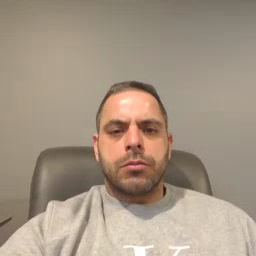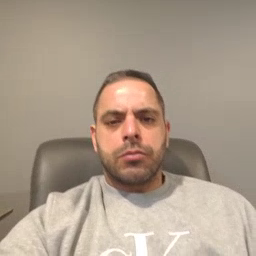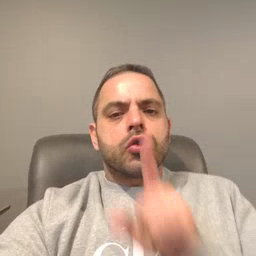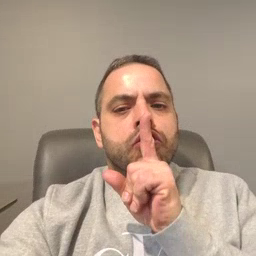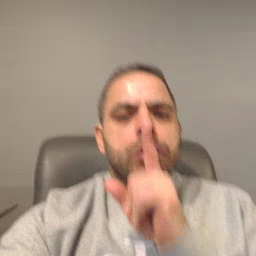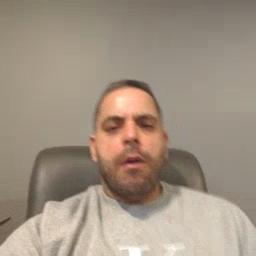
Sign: shhh